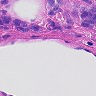
Metastatic tissue present: yes